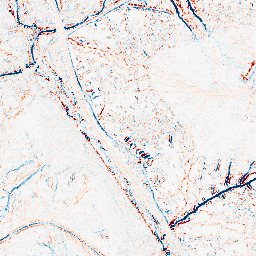
Category: edge_preserving
Decomposition family: median
Decomposition parameters: size: 5
Upsampling method: sinc_blackman
Upsampling parameters: scale: 4
kernel_size: 16
Upsampling scale: 4